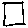
Label: square